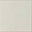
Piece: xx